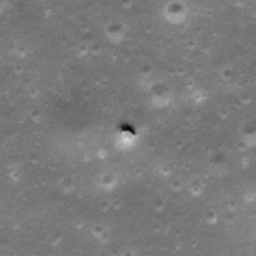
Pit: Runge Pit
Host crater: Runge Crater
Host type: impact_melt
Lunar coordinates: latitude -2.702, longitude 86.78